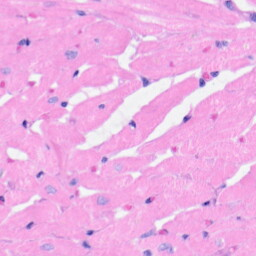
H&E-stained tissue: Heart